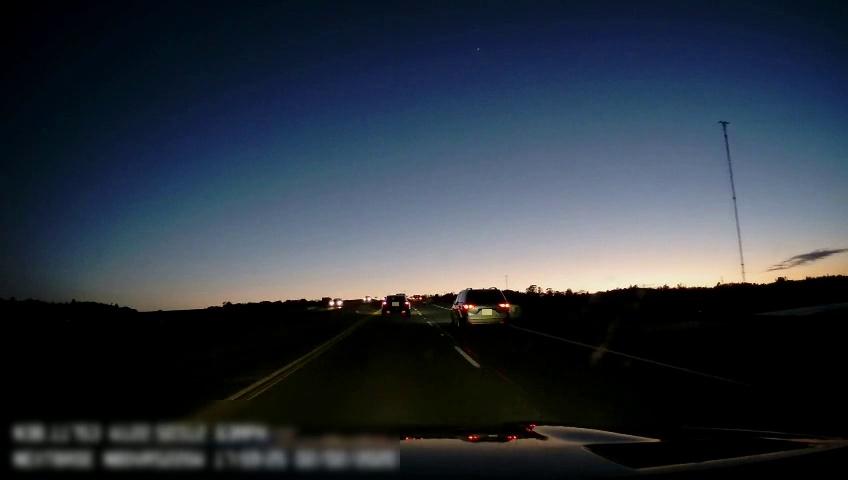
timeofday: Dusk/Dawn/Twilight
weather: Sunny
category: Drivable Space
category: Vehicles | SUV
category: Vehicles | Car
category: Vehicles | SUV
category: Lanes | Current Lane
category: Lanes | Current Lane
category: Lanes | Alternate Lane